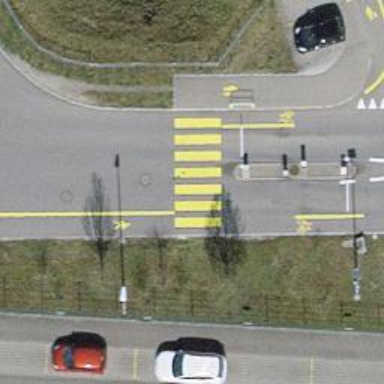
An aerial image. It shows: Uncontrolled zebra crossing on the road.